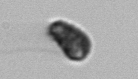
Label: Pseudochattonella_farcimen